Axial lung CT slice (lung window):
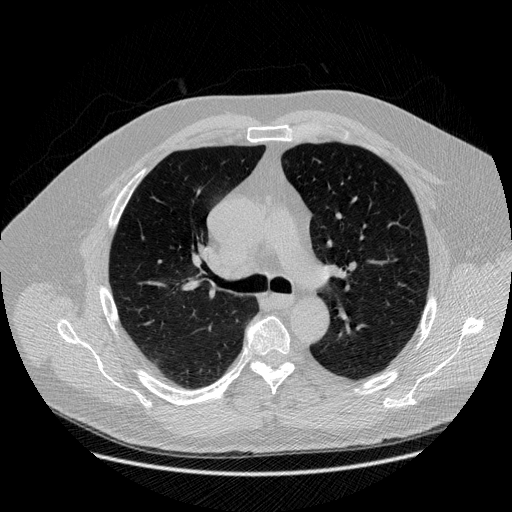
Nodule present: no